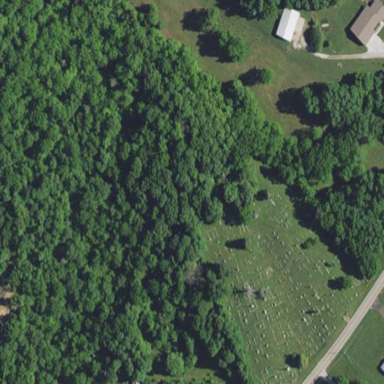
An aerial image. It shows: Cemetery.